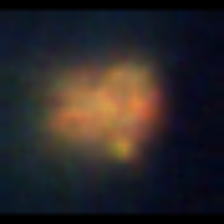
Taxon: Unknown_detritus
Group: Unknown